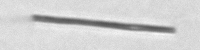
Label: fiber